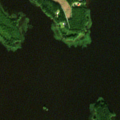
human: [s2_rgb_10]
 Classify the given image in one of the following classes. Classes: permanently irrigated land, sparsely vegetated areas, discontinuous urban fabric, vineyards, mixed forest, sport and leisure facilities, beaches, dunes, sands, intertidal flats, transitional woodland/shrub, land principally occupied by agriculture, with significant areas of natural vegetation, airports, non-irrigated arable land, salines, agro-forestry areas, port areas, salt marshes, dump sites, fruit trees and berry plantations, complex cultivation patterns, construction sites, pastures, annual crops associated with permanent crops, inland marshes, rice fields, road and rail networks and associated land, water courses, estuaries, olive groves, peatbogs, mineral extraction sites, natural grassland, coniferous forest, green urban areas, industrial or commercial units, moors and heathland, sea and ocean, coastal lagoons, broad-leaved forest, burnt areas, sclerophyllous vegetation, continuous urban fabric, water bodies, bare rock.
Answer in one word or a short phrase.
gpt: mixed forest, water bodies